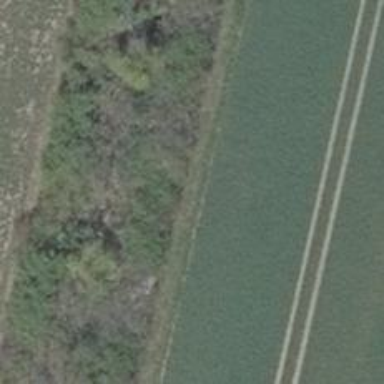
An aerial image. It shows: Path covered with grass.